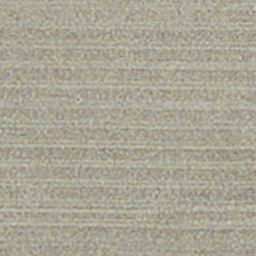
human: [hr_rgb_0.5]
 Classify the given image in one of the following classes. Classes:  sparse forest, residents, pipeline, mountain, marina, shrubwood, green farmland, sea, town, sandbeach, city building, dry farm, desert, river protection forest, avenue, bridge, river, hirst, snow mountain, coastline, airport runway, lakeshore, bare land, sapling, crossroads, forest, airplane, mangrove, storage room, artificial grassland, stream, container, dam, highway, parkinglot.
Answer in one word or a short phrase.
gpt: dry farm